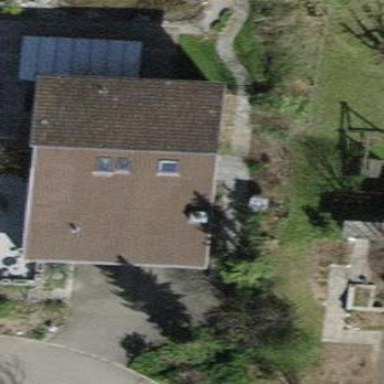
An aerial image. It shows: Building with tile roof.